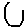
Label: hexagon